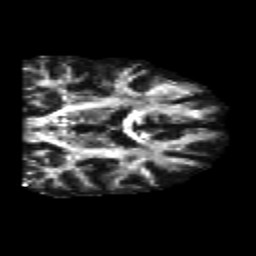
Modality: FA
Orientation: coronal
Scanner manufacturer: siemens
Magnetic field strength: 3 T
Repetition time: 6.8 s
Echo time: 0.093 s